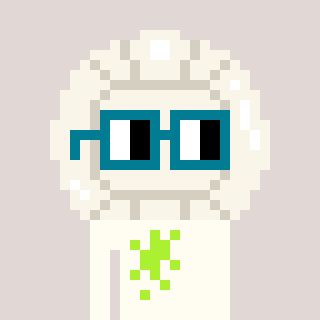
a pixel art character with square dark green glasses, a volleyball-shaped head and a grayscale-colored body on a warm background